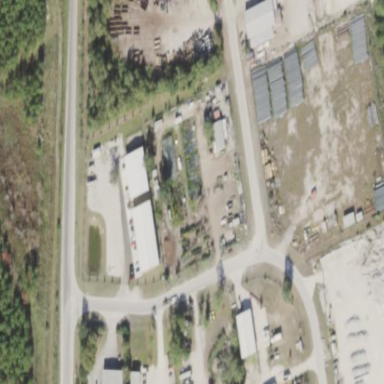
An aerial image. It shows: Plant nursery specializing in trees.